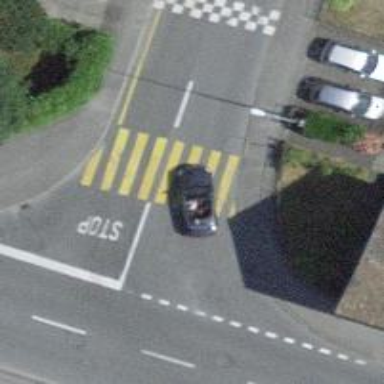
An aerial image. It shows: Uncontrolled zebra crossing with notable zebra markings.